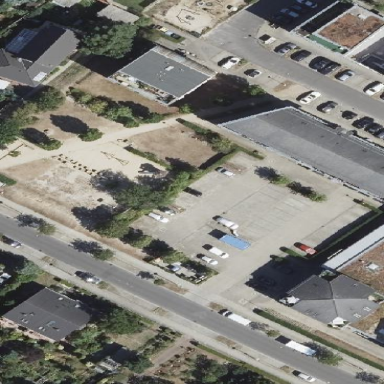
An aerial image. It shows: Playground area for leisure land.